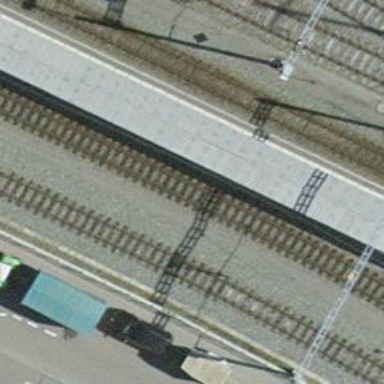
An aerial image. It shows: Narrow gauge railway with electrified contact lines.